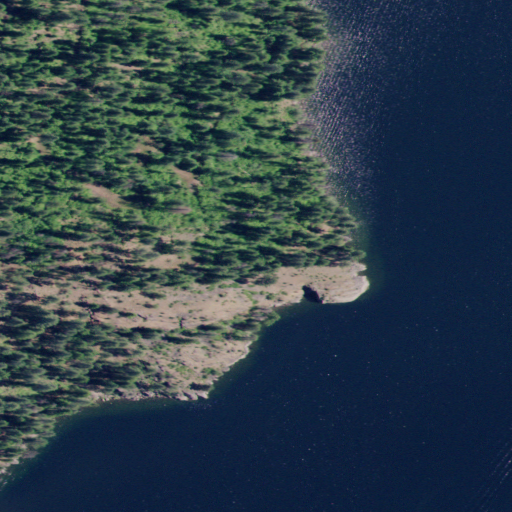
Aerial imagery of cape in Idaho named Cellar Point containing open water, evergreen forest, shrub, and barren land